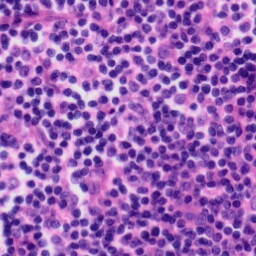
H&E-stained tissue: Tonsil